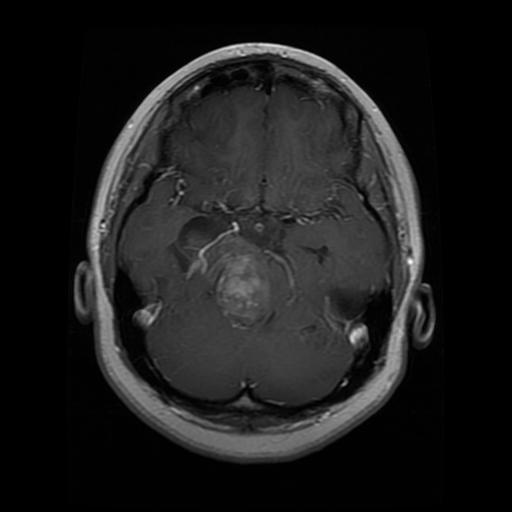
Label: glioma